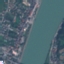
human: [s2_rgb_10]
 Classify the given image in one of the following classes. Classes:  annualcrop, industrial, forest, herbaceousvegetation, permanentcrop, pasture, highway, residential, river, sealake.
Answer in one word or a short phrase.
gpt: River